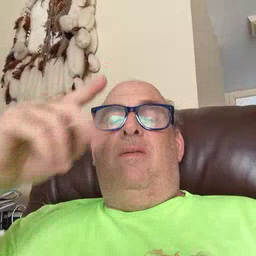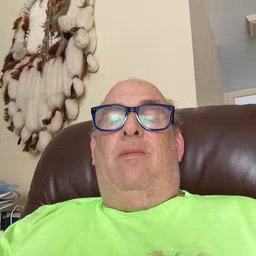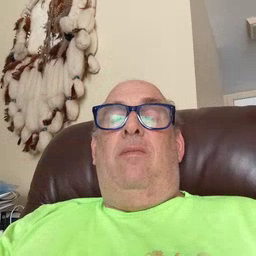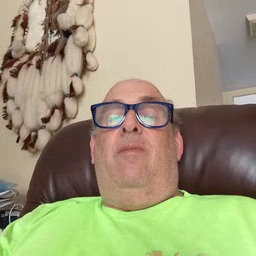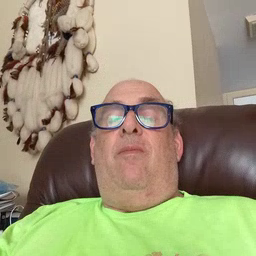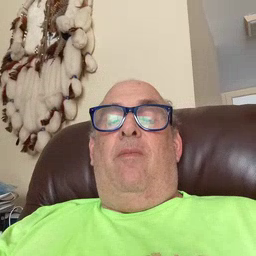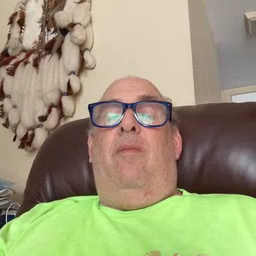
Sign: high